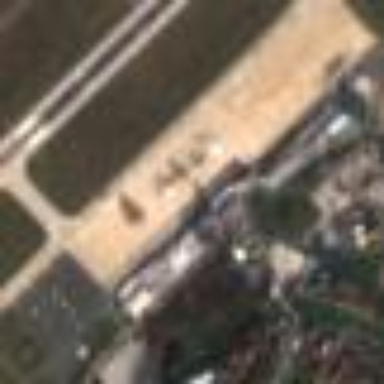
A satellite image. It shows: Apron at the airport.